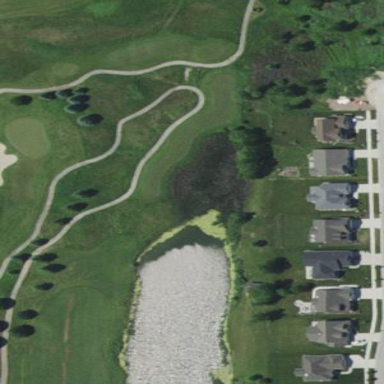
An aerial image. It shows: Golf tee.